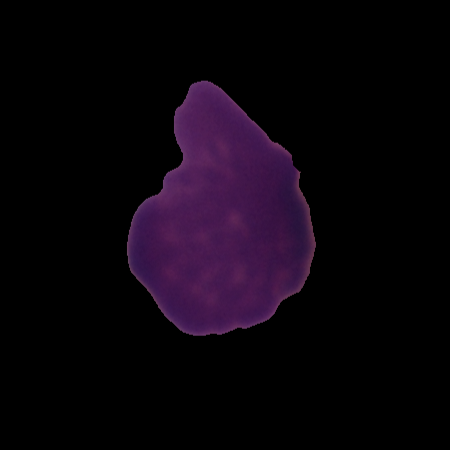
Label: healthy